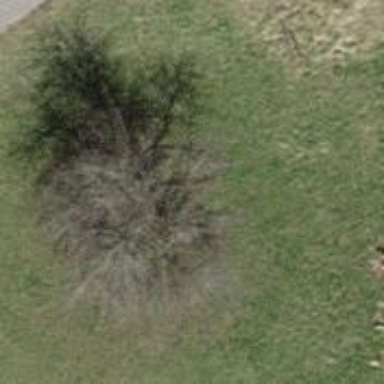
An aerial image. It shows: Urban tree adds touch of nature to the surroundings.